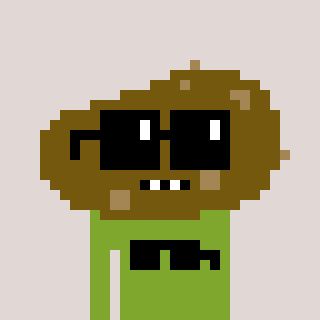
a pixel art character with square black sunglasses, a potato-shaped head and a slimegreen-colored body on a warm background